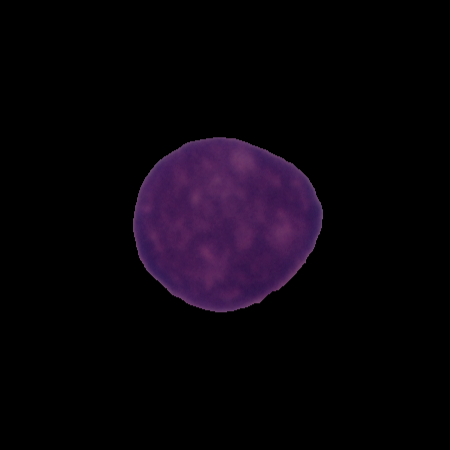
Label: cancer